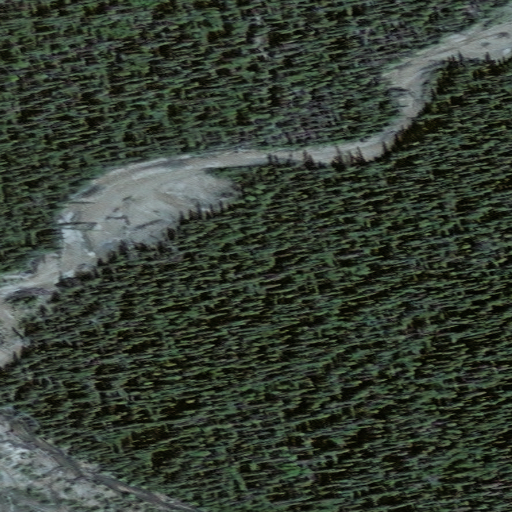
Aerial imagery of cape in Alaska named Spruce Point containing only unknown